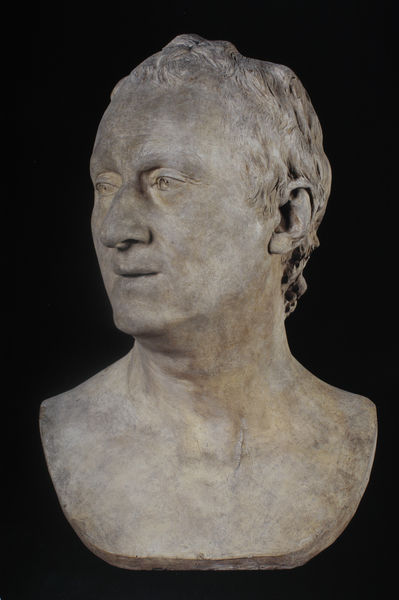
Titel: Denis Diderot
Künstler: Jean-Antoine Houdon
Standort: Paris
Institution: Musée du Louvre
Schlagwörter: dunkel, kopf, mann, nackt, schatten, weiß, frankreich, frisur, grau, haar, hell, marmor, mund, nase, ohr, profil, schwarz, stirn, blick, beige, alt, augen, falten, gesicht, mensch, stein, bildnis, hals, portrait, porträt, auge, figur, haare, klassizismus, person, kinn, lippen, locke, locken, ohren, renaissance, schultern, ofen, skulptur, statue, lächeln, seitlich, man, naturalismus, risse, violett, nacken, könig, falte, bouche, büste, gris, homme, nez, oreille, pupillen, yeux, bronze, plastik, poliert, wange, foto, fotografie, photographie, kante, italie, alter, antike, blanc, lockig, mundwinkel, dreiviertel, seite, hohe stirn, herrscher, pupille, gedreht, nasenlöcher, rom, photo, halbrund, römer, unterkiefer, halbprofil, männlich, farbfoto, narbe, antik, halb, adern, persönlichkeit, gütig, aufklärung, geöffnet, gips, orh, sprechend, goethe, drehung, empire, cheveux, marmos, rodin, gewellt, römisch, nett, pierre, vieillard, teilprofil, caesar, abguss, kalkstein, terrakotta, lieb, torse, sculpture, vieux, bartlos, terre, julius, buste, visage, lid, hochmut, houdon, rise, mundöffnung, incarnat, gelockt, rome, seneca, trois quart, marbre, große nase, tête, diderot, regard, porträtbüste, mormor, sitrn, von der seite, romain, nackenhaar, empereur, front, houdin, abime, gipsabdruck, trois quarts, levres, cou, blick nach rechts, 19. jahrhundert, oudin, denis diderot, lbüste, hals#, menton, mund#, moramor, gloire, cesar, grise, pierre grise, cheveux courts, carver, en pierre, gips#, blich nach links, leicht geöffneter mund